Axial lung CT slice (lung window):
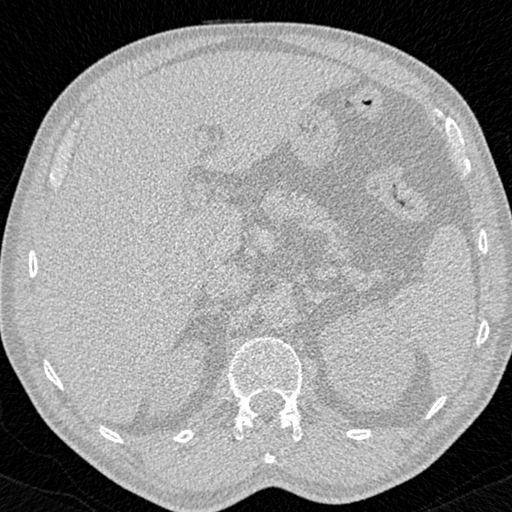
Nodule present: no